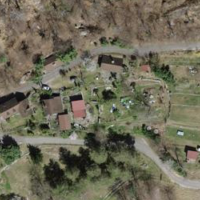
EUNIS habitat code: 41
Species observed at this site:
Galeopsis tetrahit
Argynnis paphia